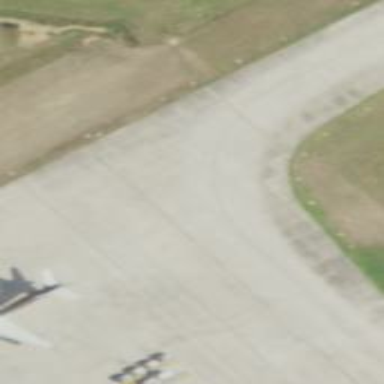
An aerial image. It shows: Image of taxiway at airport.